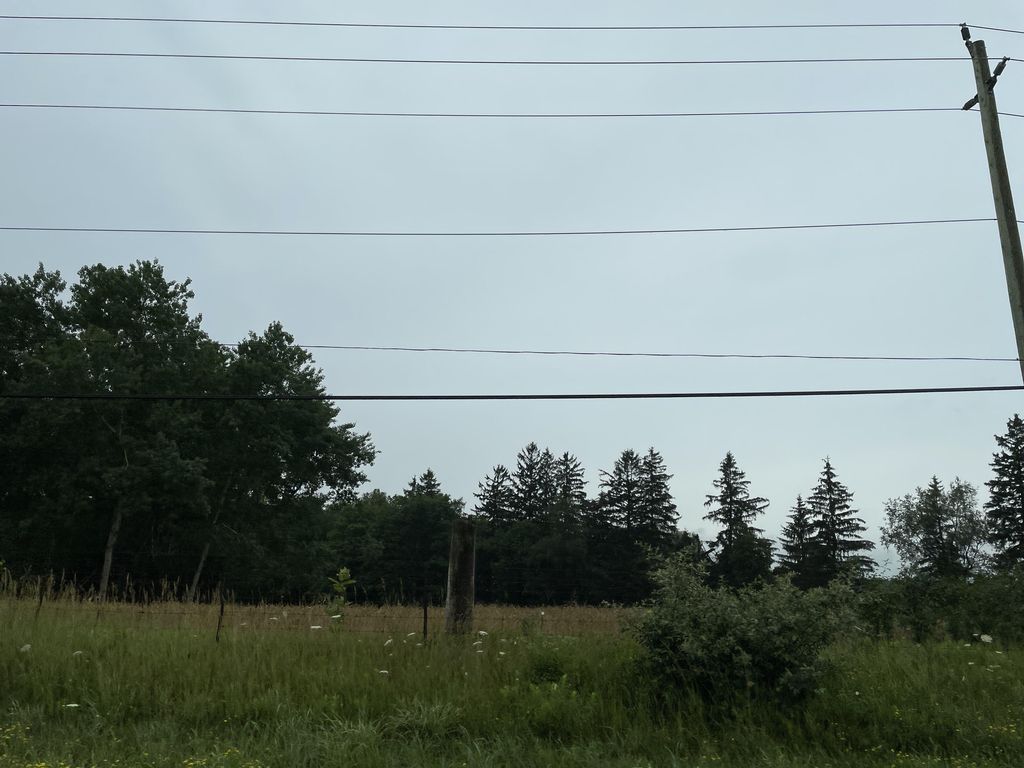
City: kitchener-waterloo